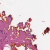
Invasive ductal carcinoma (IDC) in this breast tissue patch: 0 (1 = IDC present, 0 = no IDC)